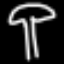
Label: mushroom